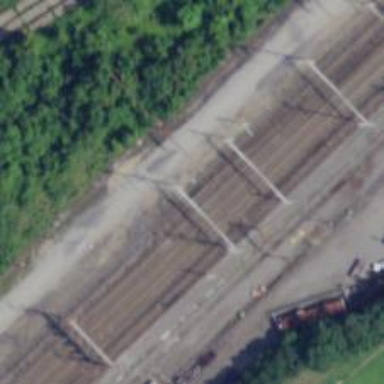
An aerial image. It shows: Railway siding for service.